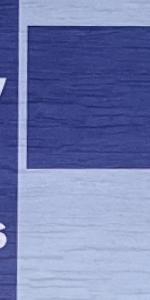
Label: Empty